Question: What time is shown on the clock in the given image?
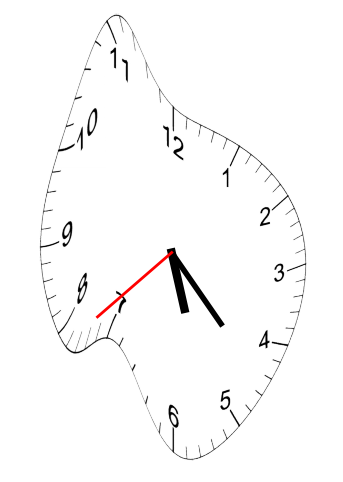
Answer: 05:22:38